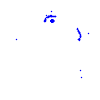
Particle: proton